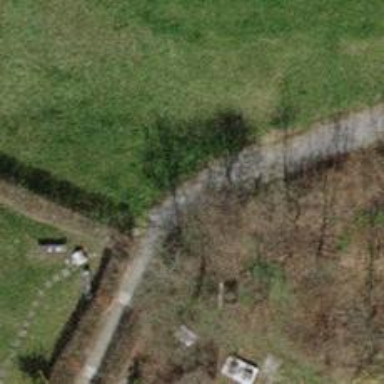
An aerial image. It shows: Set of concrete steps.